Question:
As shown in the 'Question' column, there is a
I need a formula that I can repeat to all cells in the column that will make a appear where the previous question has been answered ('N' cell of previous row is not blank) -
This would be simple enough with something like, for 'G3':
'''
=IF(N2<>"", "-->", "")
'''
The only catch is, I want only one arrow in the column to be visible at one time, so that when 'G5' is displaying a , the in 'G4' disappears - and I've found myself completely stuck.
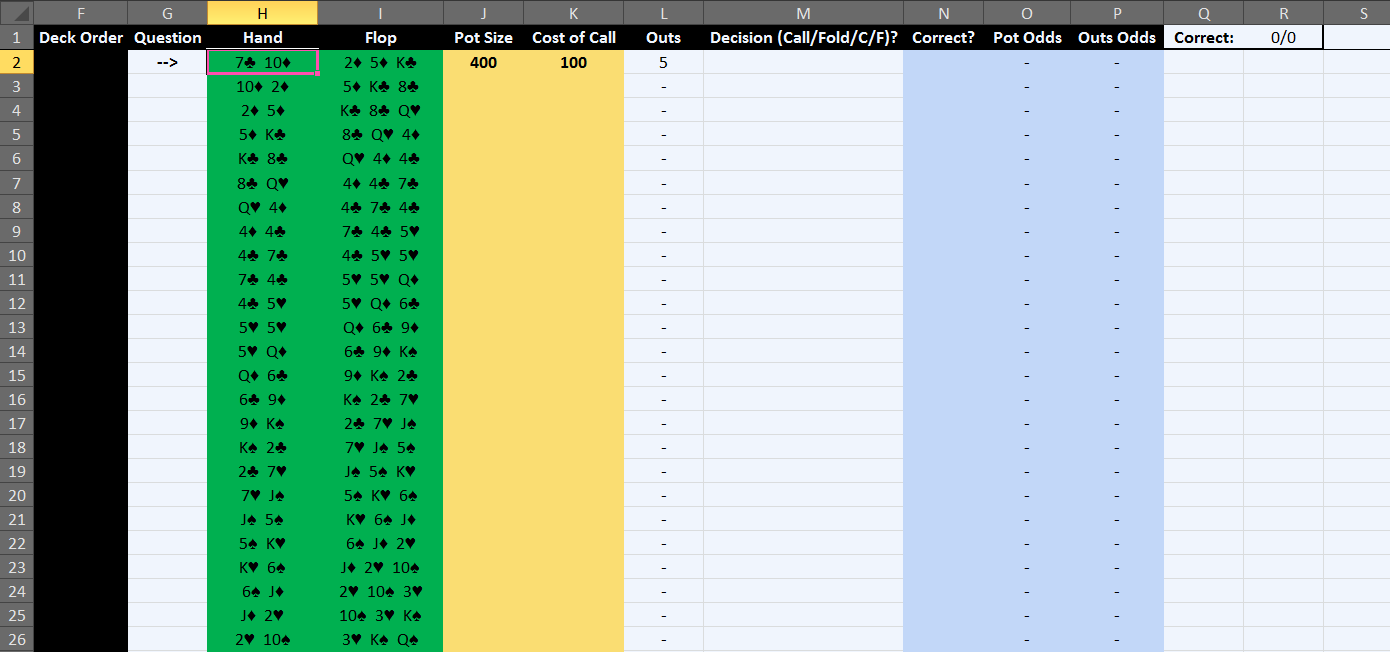
Answer: Use this formula in cell and copy down:
'''
=IF(AND(COUNTIF(G$1:G1,"-->")=0,N2=""),"-->","")
'''